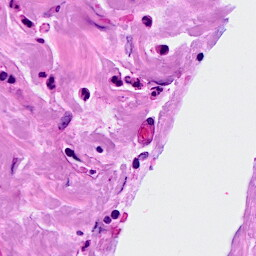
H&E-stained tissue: Breast